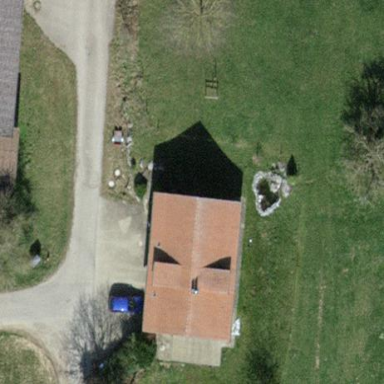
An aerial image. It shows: Farm building with gabled roof.